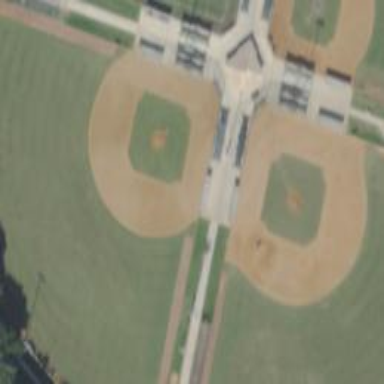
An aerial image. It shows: Baseball pitch for leisure and sports activities.